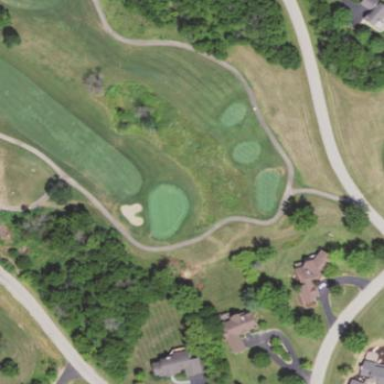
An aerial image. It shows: Rough grassy area used for golf.